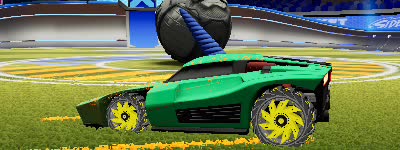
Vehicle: breakout